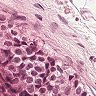
Metastatic tissue present: yes